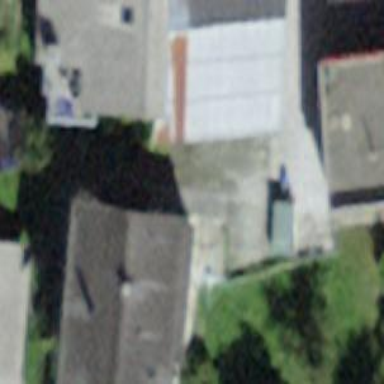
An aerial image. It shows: Detached building.